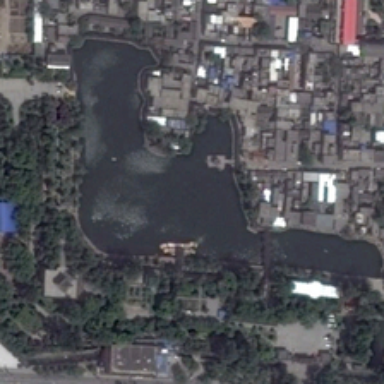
Many buildings are near a park with many green trees and a pond .